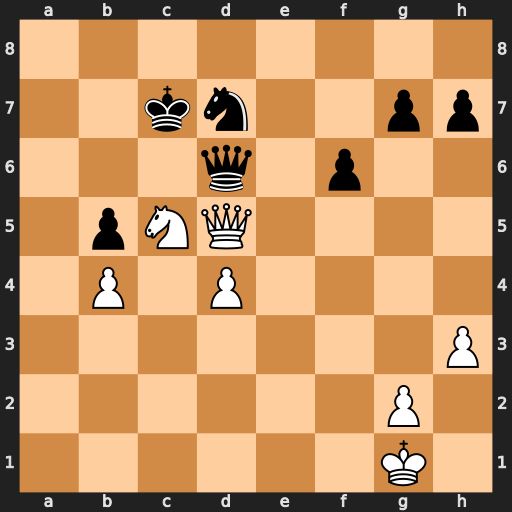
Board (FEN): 8/2kn2pp/3q1p2/1pNQ4/1P1P4/7P/6P1/6K1
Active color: w
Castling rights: -
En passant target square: -
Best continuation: Ne6+ Qxe6 Qxe6